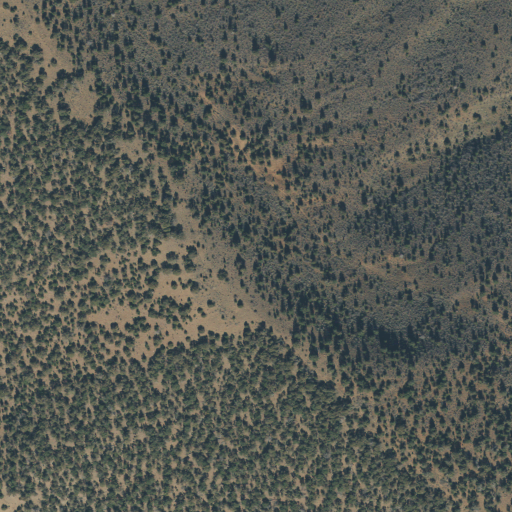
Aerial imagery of ridge(s) in Utah named Tower Ridge containing evergreen forest and shrub